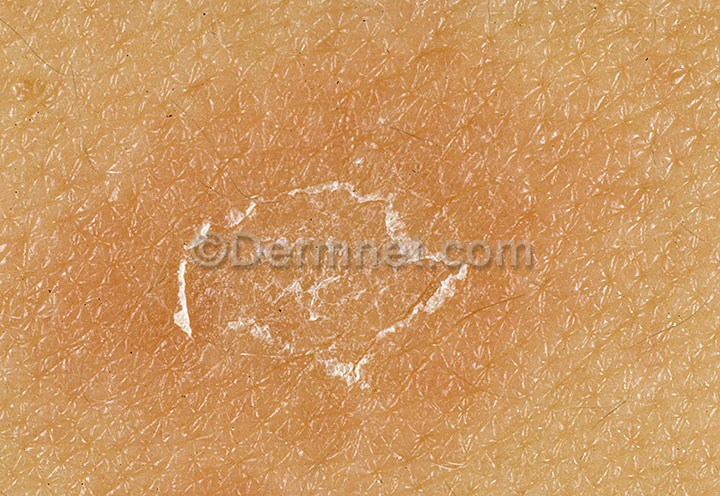
Disease: Psoriasis pictures Lichen Planus and related diseases